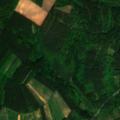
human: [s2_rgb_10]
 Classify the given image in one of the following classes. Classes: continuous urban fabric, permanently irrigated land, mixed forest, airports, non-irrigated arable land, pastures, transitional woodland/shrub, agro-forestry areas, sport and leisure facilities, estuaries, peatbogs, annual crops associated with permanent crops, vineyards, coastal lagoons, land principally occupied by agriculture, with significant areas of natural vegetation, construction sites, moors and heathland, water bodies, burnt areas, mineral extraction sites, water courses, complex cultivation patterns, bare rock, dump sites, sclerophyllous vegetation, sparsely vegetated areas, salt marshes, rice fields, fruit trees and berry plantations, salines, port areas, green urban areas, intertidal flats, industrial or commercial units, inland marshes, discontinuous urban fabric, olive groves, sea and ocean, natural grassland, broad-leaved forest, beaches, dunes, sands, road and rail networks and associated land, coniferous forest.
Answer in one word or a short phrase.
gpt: non-irrigated arable land, land principally occupied by agriculture, with significant areas of natural vegetation, coniferous forest, mixed forest